Brain MRI, t1w sequence, axial 2D slice.
Patient: age 43, sex F, weight 95 kg, height 1.95 m
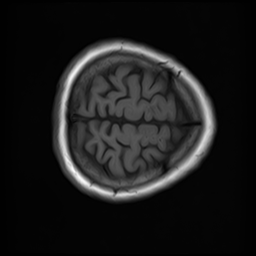